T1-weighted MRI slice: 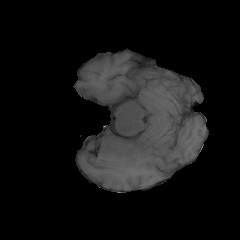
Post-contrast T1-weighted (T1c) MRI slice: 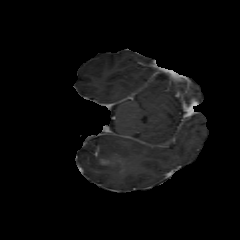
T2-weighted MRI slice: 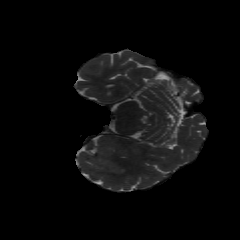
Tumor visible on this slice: yes